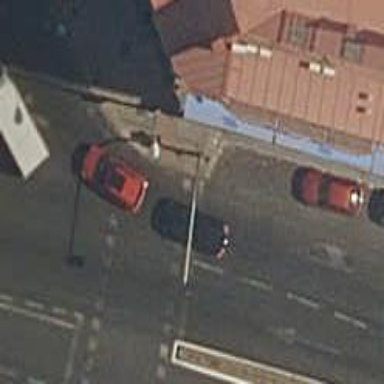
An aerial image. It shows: Zebra crossing with traffic signals. The crossing is marked by traffic lights.